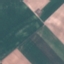
Land use / land cover class: AnnualCrop